二年级 · 算术
森林医生。（对的画 “ $\sqrt{ }$ ”, 错的画 “ $\times$ ”, 并改正）（共 12 分）
(1) $24+40 \div 8 \quad$ 改正:
(2) $4 \times 7+2 \quad$ 改正:
$=64 \div 8$
$=4 \times 9$
$=36(\quad)$
$=8 \quad(\quad)$

29)
(4) $37+53-23$ 改正:
$=37+30$
$$
\begin{array}{ll}
=36-6 & =37+30 \\
=30(\quad) & =67(\quad)
\end{array}
$$
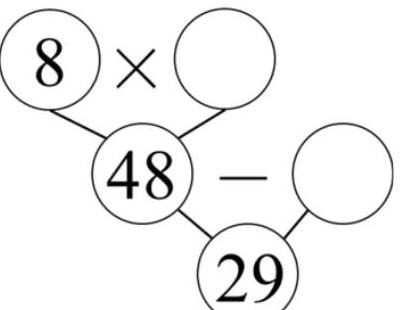
答案: (1) ( $\times$ ) 改正:

$24+40 \div 8$

(2) $(X)$ 改正: $4 \times 7+2$

$=24+5$ $=28+2$

$=29$

$=30$

(3) $(\times)$ 改正:

$(36-24) \div 4$

$=12 \div 4$

(4)

$=3$
$37+53-23$
$=90-23$
$=67$